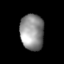
Tissue: lung
Cell type: T cells
Senescence score: 0.6023
Nuclear area (px): 837
Mean DAPI intensity: 143.588